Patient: sex F, age 39
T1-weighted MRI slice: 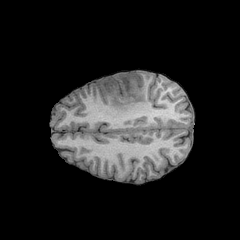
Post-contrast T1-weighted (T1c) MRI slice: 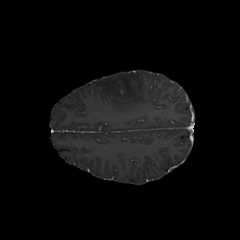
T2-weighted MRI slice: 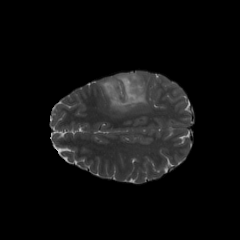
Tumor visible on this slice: yes
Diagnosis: Astrocytoma, IDH-mutant
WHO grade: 2